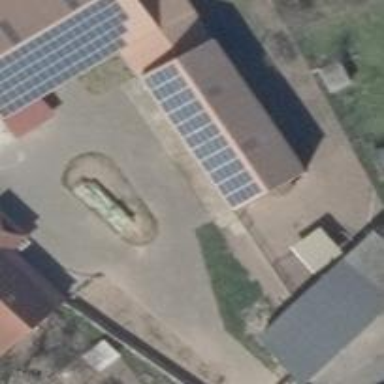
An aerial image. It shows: Solar photovoltaic panel generator producing electricity in small installation.